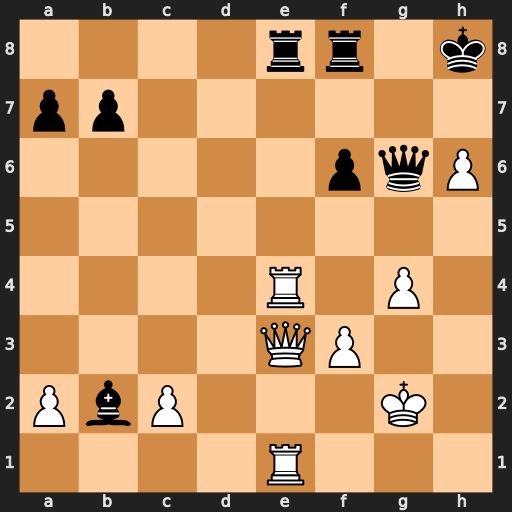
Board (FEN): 4rr1k/pp6/5pqP/8/4R1P1/4QP2/PbP3K1/4R3
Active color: w
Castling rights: -
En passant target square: -
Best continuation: Rxe8 Qxe8 Qxe8 Rxe8 Rxe8+